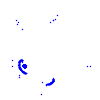
Particle: electron